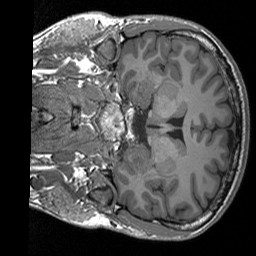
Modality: T1w
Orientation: coronal
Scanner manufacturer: siemens
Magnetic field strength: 3 T
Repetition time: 1.76 s
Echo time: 0.0022 s